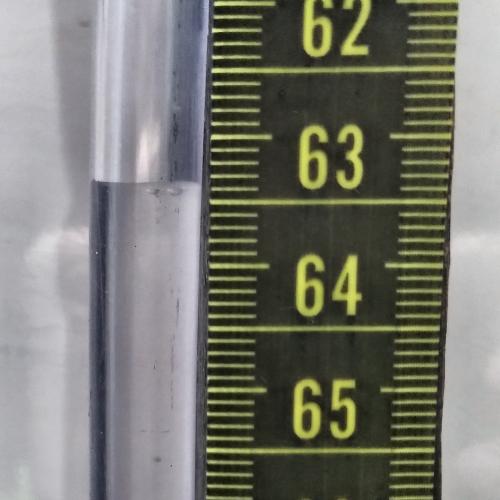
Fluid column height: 63.4 cm